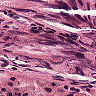
Metastatic tissue present: yes